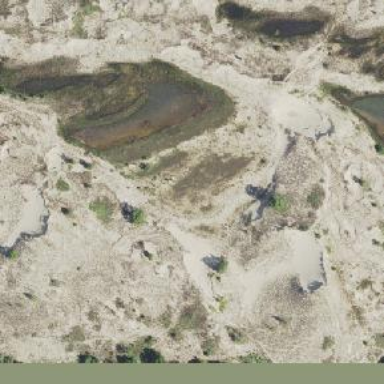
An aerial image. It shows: Natural area covered with sand.